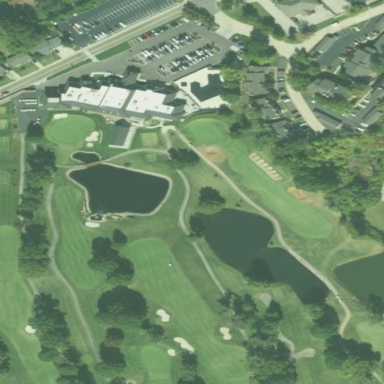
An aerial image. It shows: Lush grass fairway on golf course.